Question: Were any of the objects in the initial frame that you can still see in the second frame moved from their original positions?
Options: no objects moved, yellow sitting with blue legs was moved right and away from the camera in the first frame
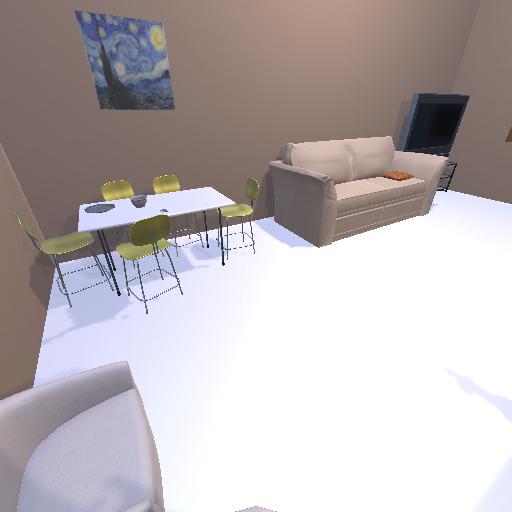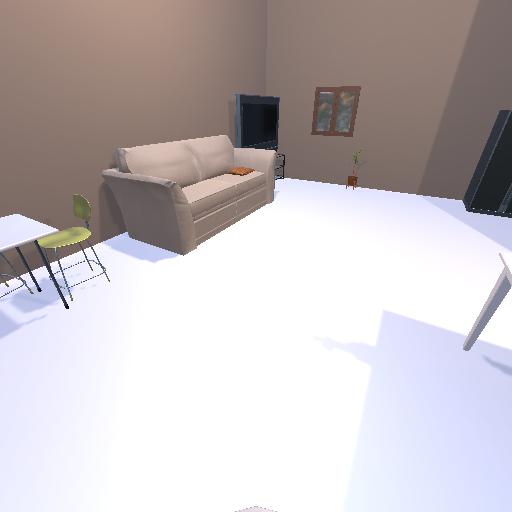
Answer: no objects moved